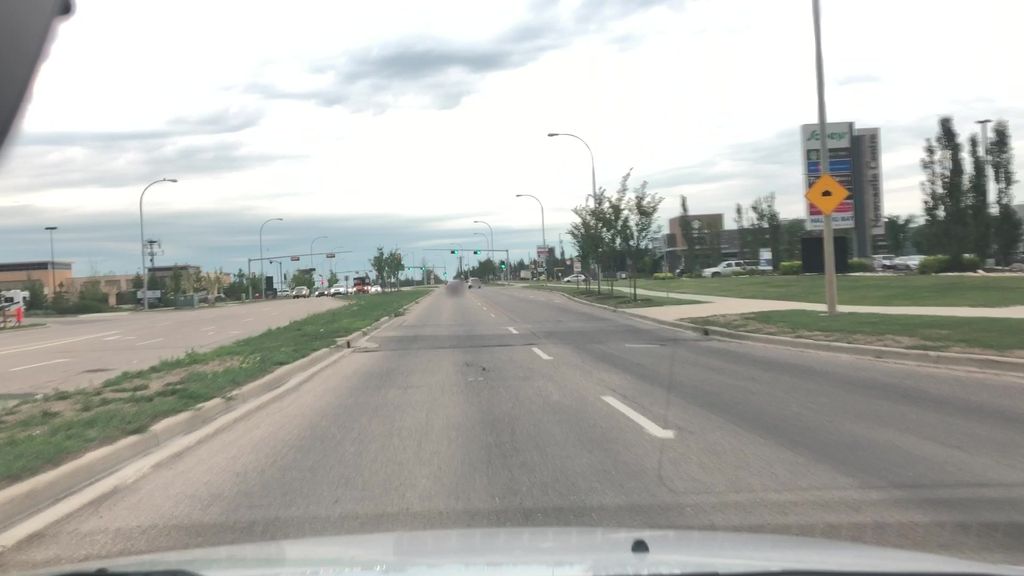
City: edmonton